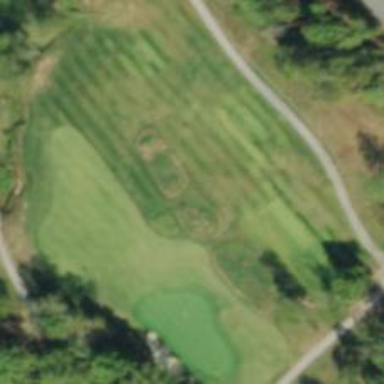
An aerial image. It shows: Rough area in golf course.